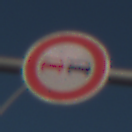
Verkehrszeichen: Ueberholverbot
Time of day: MorningAfternoon
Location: Outdoor (Urban)
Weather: Clear
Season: NotSpecified
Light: Natural